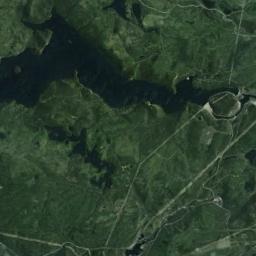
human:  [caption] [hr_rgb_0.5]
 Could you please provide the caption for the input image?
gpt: There is a road in the wetland .

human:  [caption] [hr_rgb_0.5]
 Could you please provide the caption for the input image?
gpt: There is a large green area in the lake in a wetland, There are lush green plants on the green area  , and there are several winding roads on the land .

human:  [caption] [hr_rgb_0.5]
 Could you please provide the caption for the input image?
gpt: There are strips of water in this wetland .

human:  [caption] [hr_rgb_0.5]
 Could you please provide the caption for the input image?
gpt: The wetland consists of green plants and water .

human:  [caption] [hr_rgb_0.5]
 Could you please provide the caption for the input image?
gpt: There are many green areas and some water areas on the wetland .